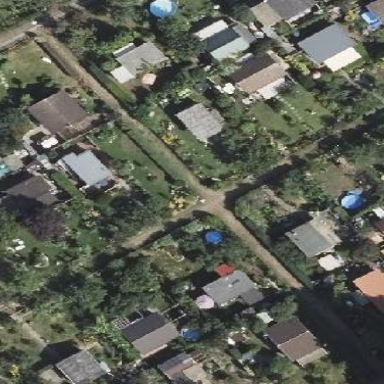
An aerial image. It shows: Plot within allotments.